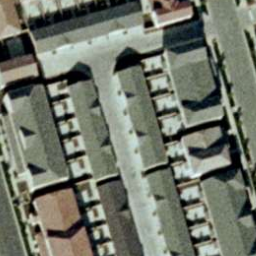
Label: residential